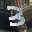
Label: 3